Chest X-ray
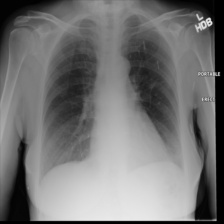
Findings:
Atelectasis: negative
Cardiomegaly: negative
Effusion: negative
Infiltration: positive
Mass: negative
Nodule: negative
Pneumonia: negative
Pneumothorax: negative
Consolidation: negative
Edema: negative
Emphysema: negative
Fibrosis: positive
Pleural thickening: negative
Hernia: negative